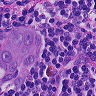
Metastatic tissue present: yes